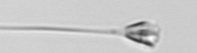
Label: Asterionellopsis_glacialis